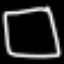
Label: square